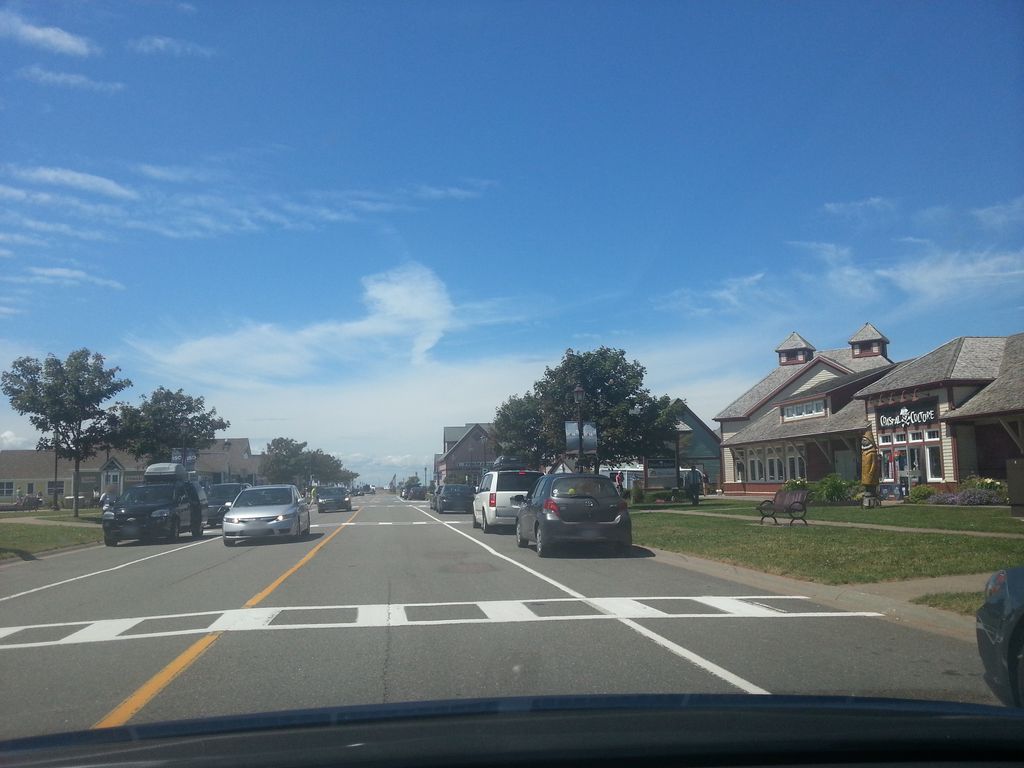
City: charlottetown